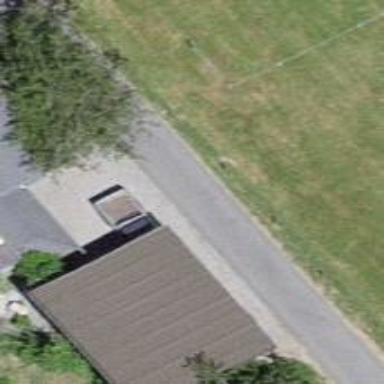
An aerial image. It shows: View of roof of building.